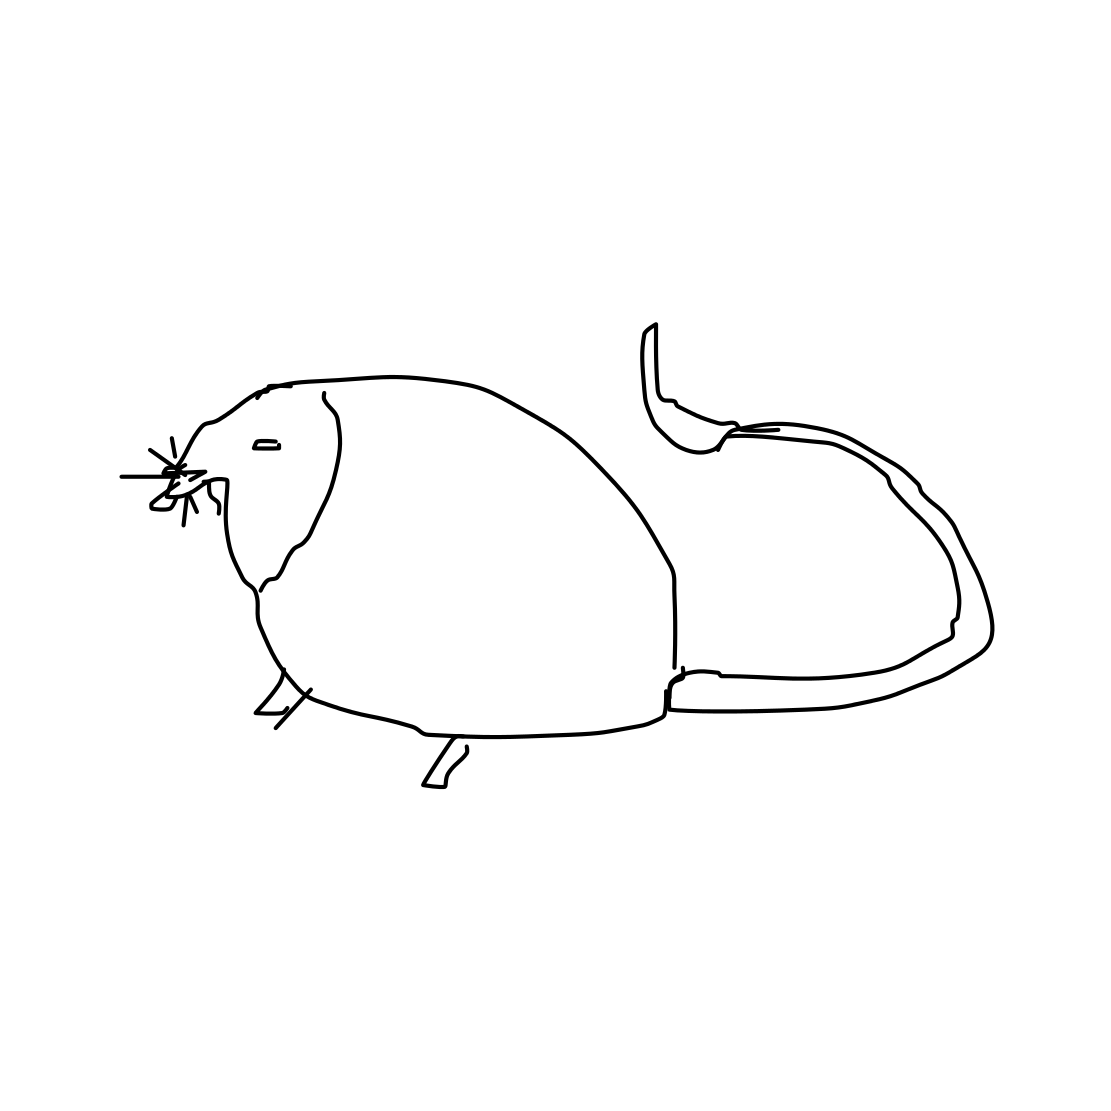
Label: mouse (animal)